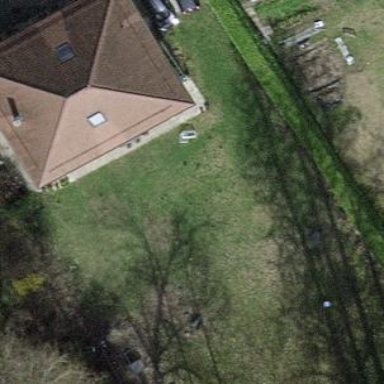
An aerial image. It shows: Garden enclosed by fence.